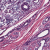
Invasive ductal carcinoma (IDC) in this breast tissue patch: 1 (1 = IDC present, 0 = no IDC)